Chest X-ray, AP view. Patient: 35 years old, sex M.
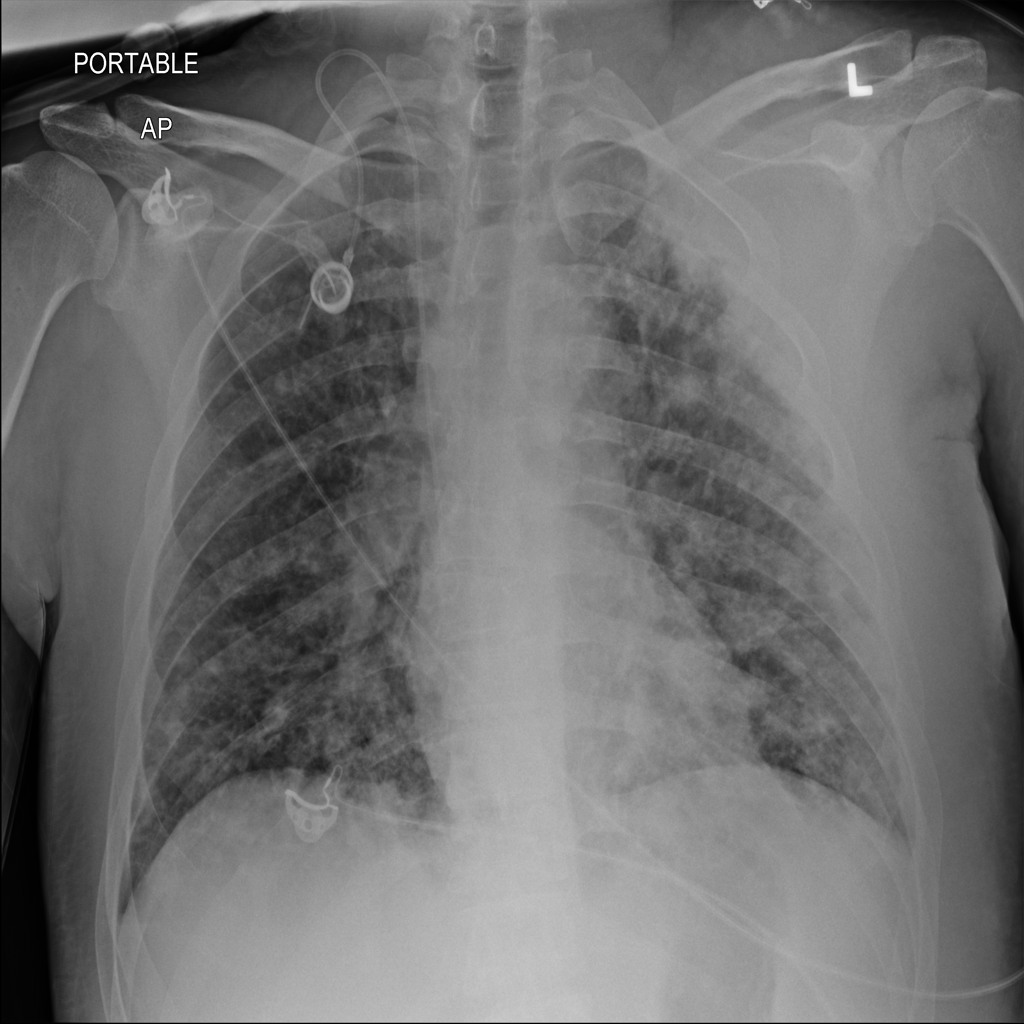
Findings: Effusion, Nodule